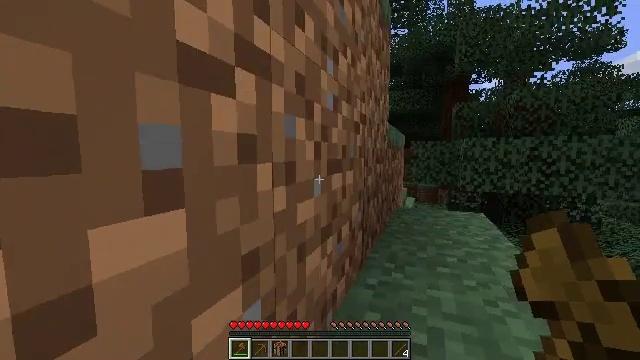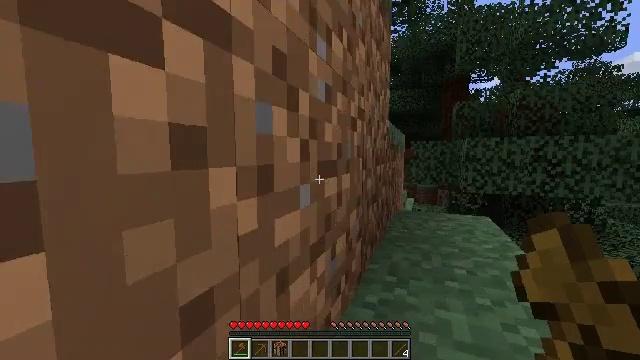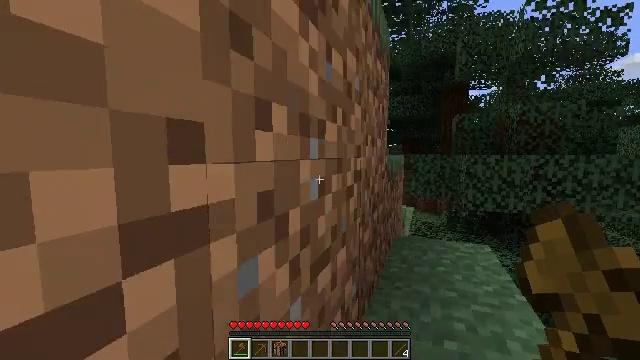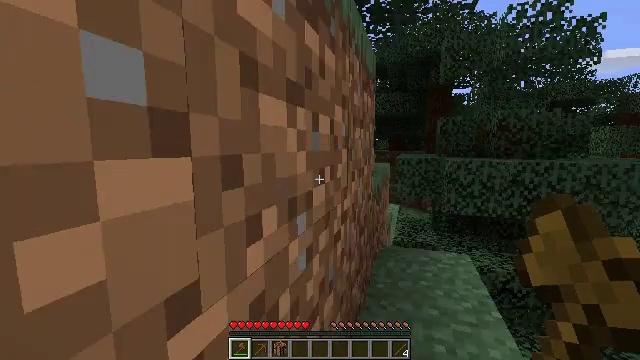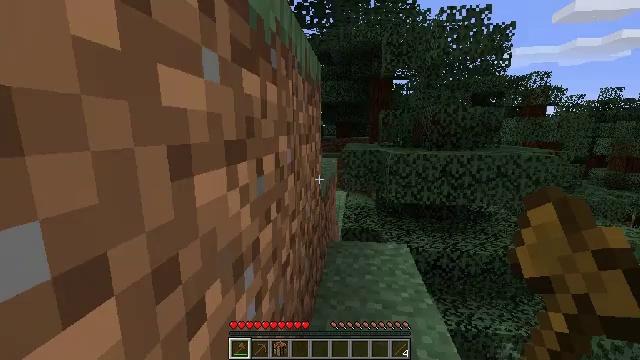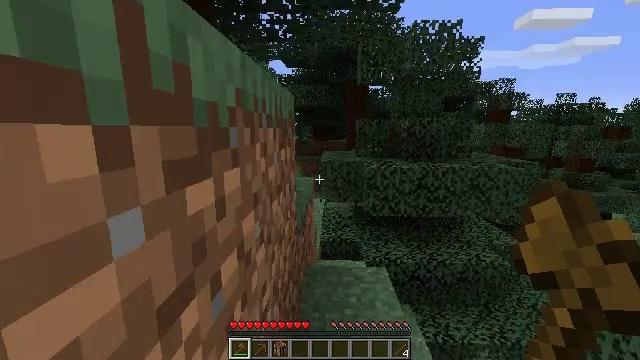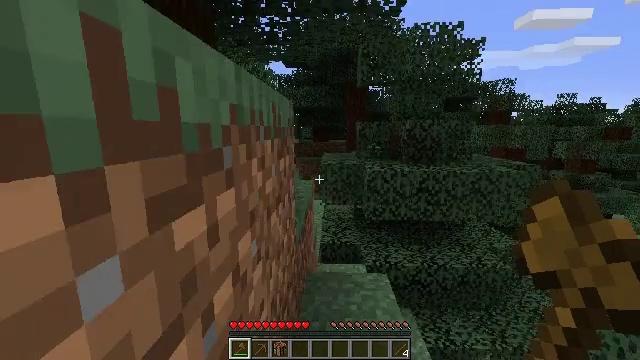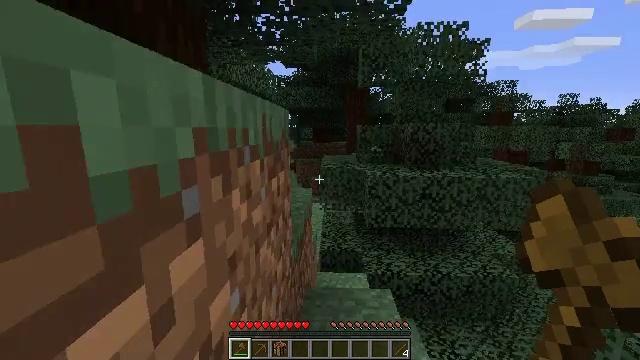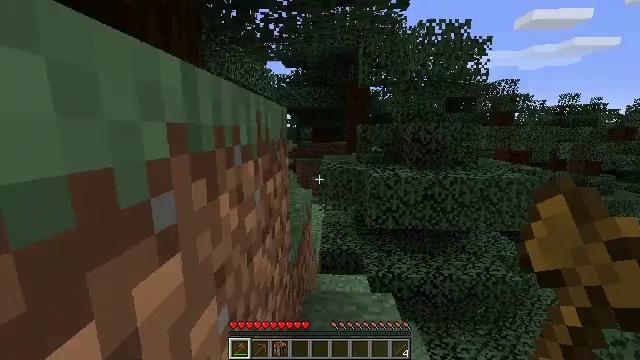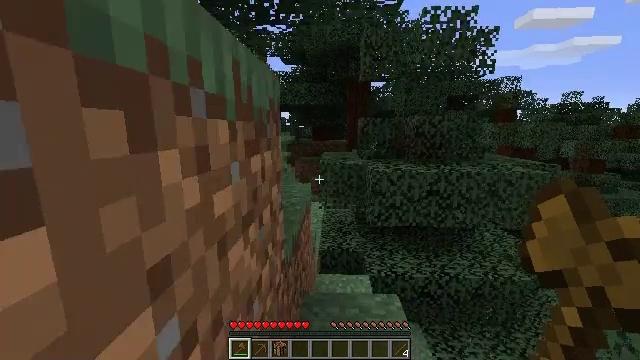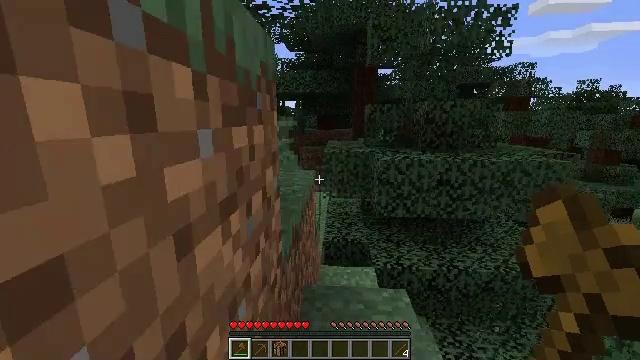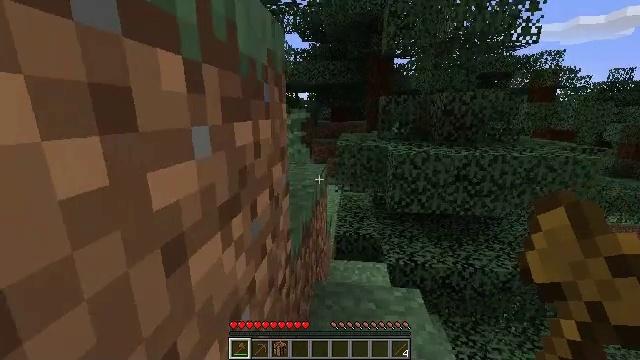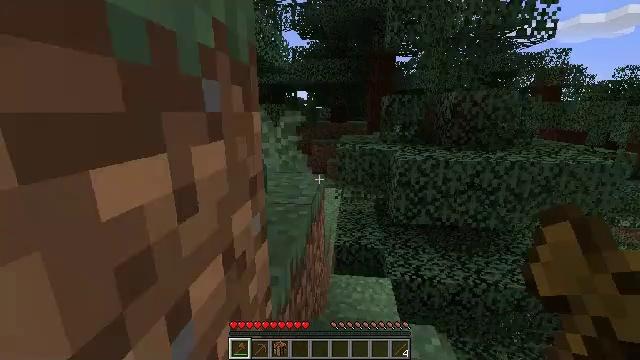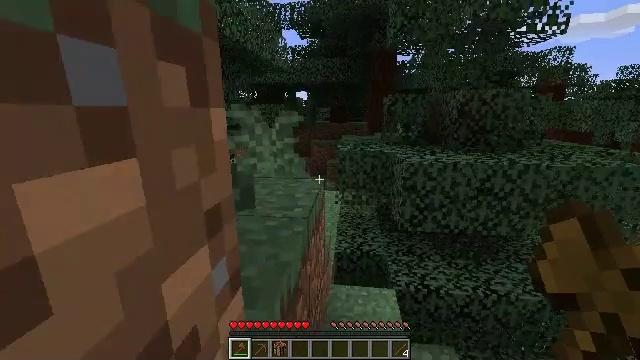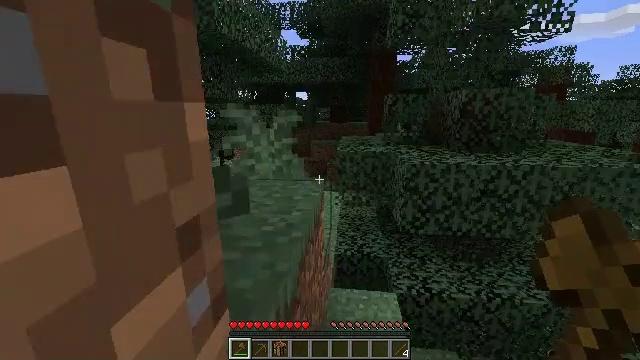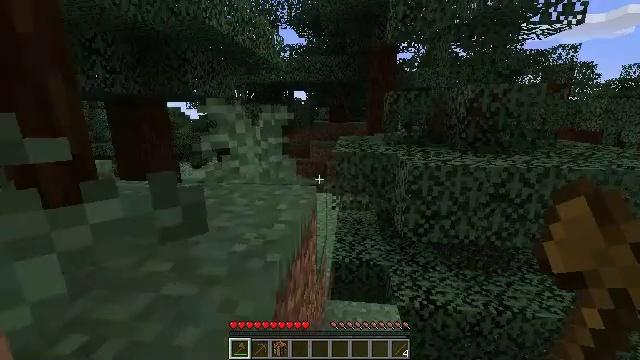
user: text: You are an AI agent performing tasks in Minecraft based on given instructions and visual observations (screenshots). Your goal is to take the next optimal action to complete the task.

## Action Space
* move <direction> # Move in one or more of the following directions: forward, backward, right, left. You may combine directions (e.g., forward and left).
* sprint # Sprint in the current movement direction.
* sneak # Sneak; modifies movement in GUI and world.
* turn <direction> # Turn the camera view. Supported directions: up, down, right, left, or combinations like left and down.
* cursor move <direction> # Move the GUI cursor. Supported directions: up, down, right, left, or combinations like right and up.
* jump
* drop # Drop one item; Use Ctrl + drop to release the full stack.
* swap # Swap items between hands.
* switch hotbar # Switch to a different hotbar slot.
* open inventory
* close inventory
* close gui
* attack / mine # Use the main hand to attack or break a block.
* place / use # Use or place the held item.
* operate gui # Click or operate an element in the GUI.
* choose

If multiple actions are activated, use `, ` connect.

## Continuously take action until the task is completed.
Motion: motion action
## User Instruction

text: Gather sweet berries from the bush.
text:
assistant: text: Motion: move forward
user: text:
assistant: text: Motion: move forward, jump
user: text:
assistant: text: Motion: move forward, turn right and down, jump
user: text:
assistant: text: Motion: move forward, turn right and down, jump
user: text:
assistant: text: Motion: move forward, turn right
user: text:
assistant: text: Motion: move forward
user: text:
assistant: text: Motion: move forward
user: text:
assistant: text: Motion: move forward
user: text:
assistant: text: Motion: move forward
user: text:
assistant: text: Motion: move forward, turn left and down
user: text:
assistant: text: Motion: move forward, turn left and down
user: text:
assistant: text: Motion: move forward
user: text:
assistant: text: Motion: move forward
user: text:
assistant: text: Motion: move forward
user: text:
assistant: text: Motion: move forward and move right
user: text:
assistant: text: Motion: move forward and move right, turn left and up
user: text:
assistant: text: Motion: move forward and move right, turn left
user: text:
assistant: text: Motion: move forward, turn left
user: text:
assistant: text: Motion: move forward, turn left, jump
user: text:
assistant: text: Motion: move forward, turn left, jump
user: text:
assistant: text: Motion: move forward, turn left, jump
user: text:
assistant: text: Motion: move forward and move left, turn left, jump
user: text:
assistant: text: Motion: move forward and move left, jump
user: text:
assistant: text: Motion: move forward and move left
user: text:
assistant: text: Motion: move forward and move left
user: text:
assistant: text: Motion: move forward and move left
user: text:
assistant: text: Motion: move forward
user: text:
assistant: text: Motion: move forward
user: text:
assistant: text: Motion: move forward, turn left
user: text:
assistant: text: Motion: move forward, turn left